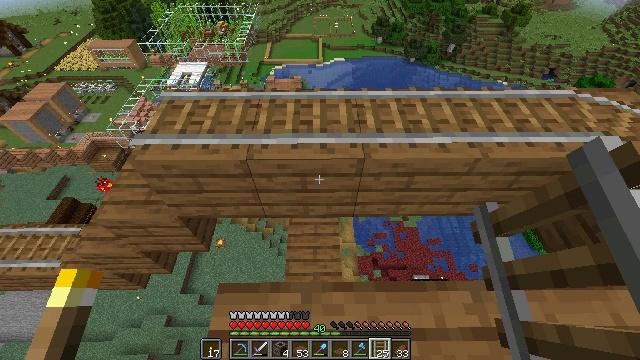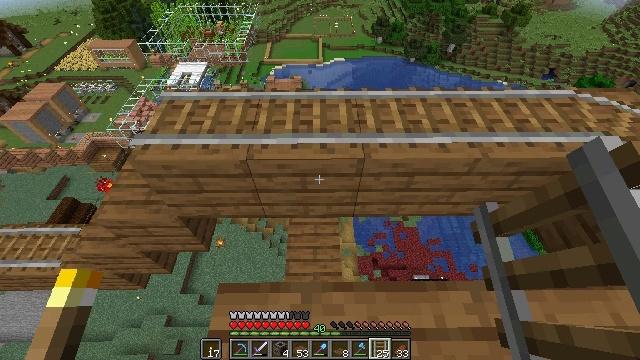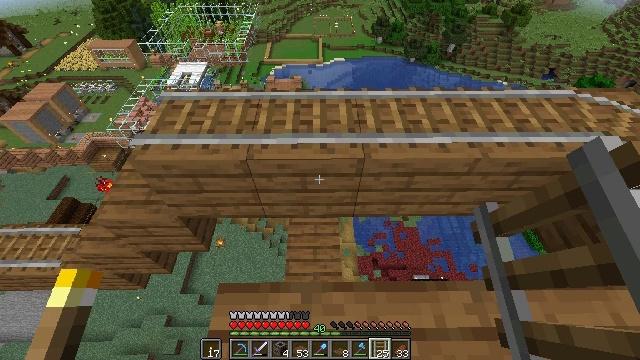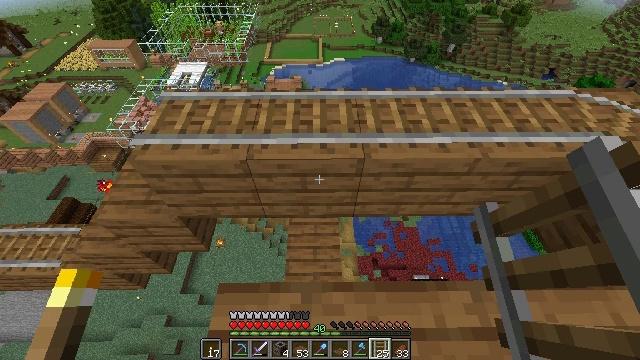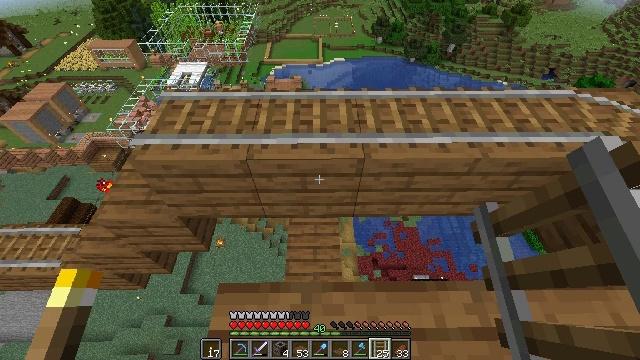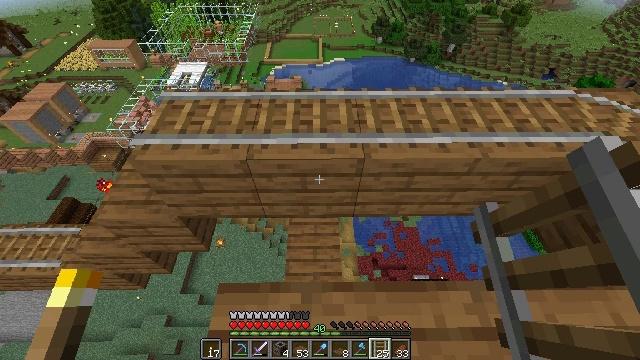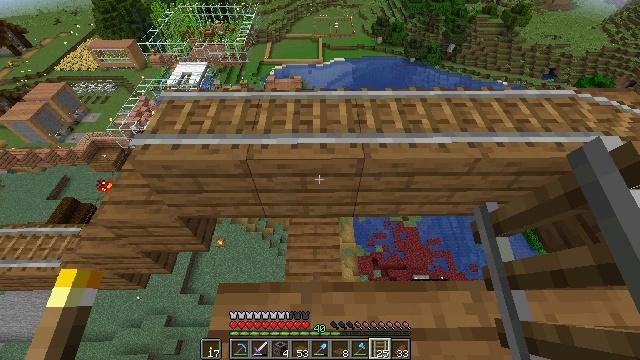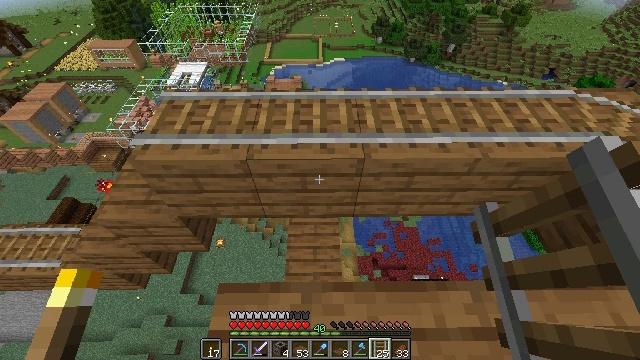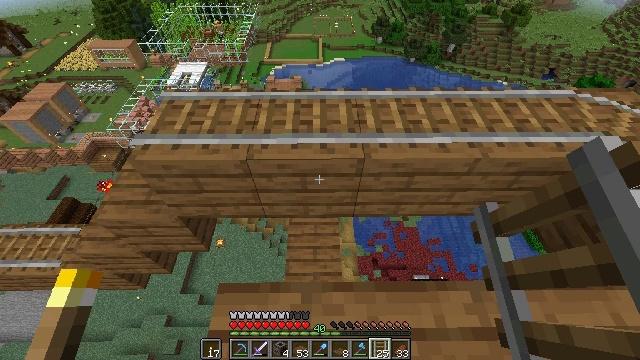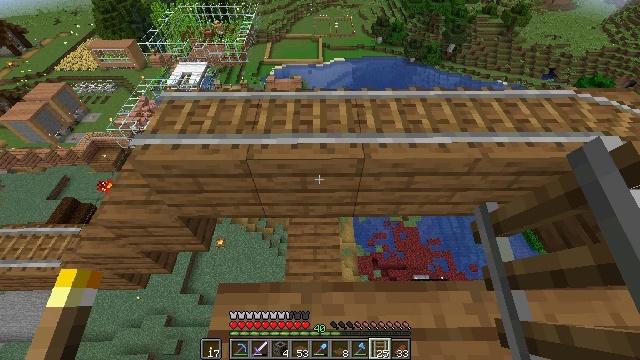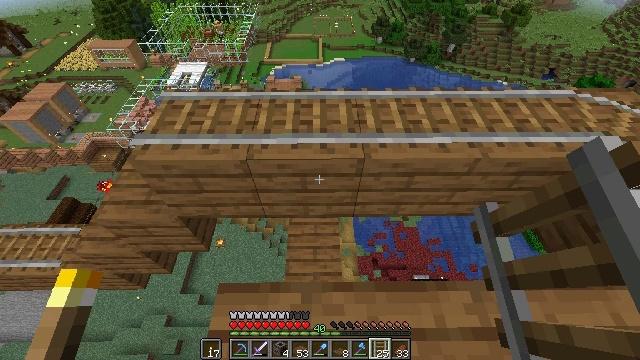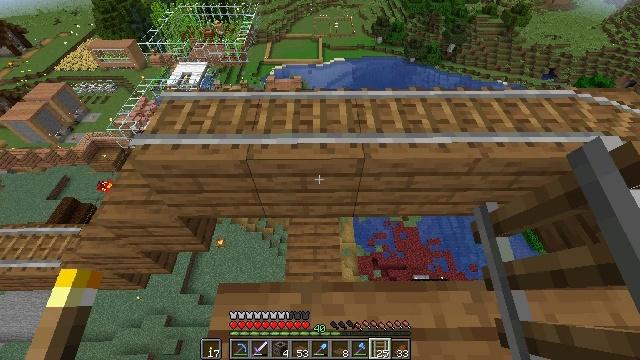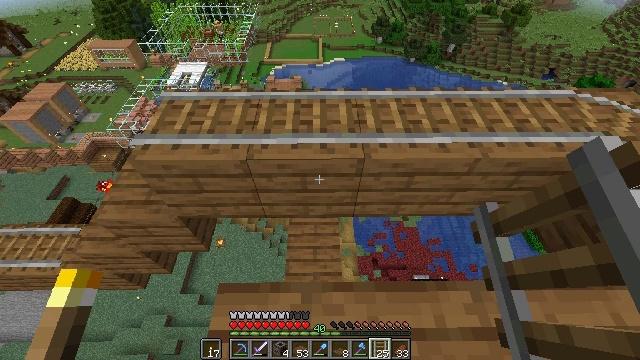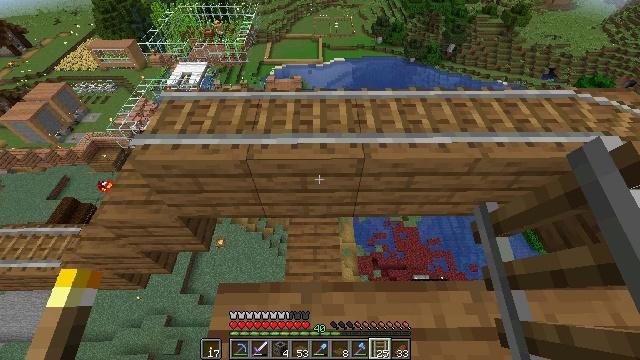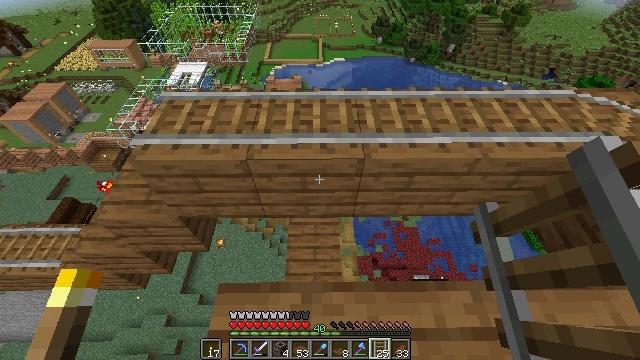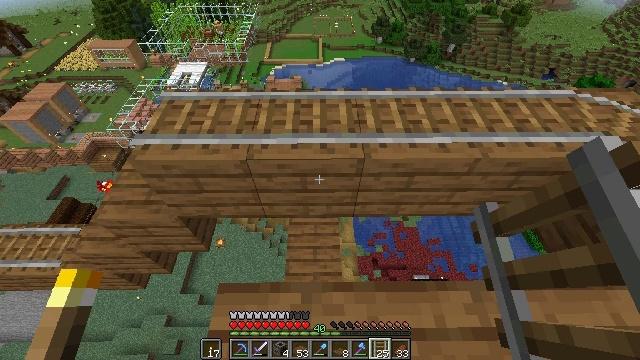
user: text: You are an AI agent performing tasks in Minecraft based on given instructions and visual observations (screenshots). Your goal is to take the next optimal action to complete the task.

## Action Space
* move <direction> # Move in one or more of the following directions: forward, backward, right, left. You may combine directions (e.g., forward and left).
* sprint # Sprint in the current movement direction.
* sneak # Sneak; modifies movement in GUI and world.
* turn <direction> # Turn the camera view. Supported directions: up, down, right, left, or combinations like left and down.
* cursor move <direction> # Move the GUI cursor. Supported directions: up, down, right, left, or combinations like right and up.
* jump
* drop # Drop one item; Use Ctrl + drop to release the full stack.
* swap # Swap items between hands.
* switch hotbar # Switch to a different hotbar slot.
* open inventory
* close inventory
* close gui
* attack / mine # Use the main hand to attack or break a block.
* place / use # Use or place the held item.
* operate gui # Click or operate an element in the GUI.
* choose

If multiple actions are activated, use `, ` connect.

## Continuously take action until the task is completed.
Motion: motion action
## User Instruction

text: Craft a rabbit stew.
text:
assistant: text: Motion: no_op
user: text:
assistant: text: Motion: no_op
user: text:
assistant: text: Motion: no_op
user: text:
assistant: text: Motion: no_op
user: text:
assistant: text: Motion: no_op
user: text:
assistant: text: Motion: no_op
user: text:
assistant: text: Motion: no_op
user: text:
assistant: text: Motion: no_op
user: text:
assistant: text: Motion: no_op
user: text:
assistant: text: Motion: no_op
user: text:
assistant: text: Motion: no_op
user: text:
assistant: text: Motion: no_op
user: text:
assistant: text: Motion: no_op
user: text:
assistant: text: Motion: no_op
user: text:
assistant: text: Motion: no_op
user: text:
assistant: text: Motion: no_op
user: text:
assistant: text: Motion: no_op
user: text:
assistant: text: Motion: no_op
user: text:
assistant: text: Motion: no_op
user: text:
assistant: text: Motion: no_op
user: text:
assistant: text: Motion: no_op
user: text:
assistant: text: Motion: no_op
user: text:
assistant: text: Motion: no_op
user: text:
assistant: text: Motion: no_op
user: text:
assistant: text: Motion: no_op
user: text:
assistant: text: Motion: no_op
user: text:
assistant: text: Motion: no_op
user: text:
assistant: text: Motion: no_op
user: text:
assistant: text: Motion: no_op
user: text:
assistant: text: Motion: no_op